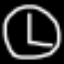
Label: clock